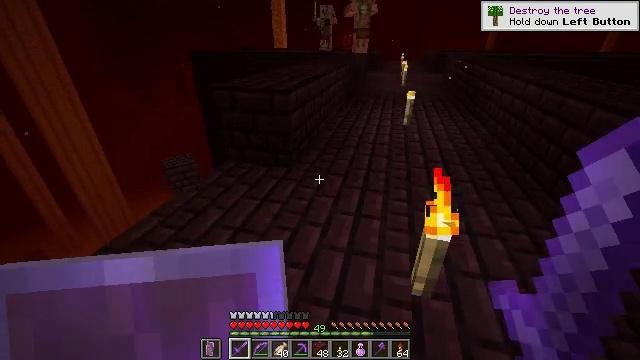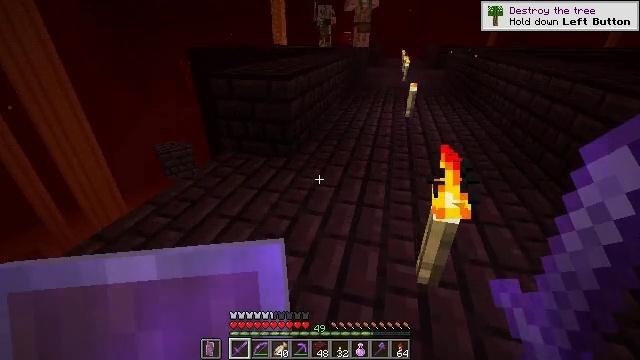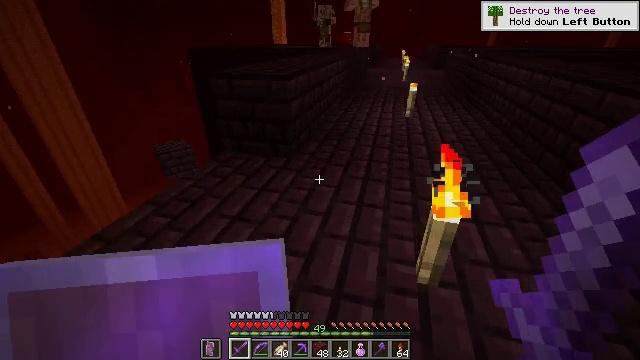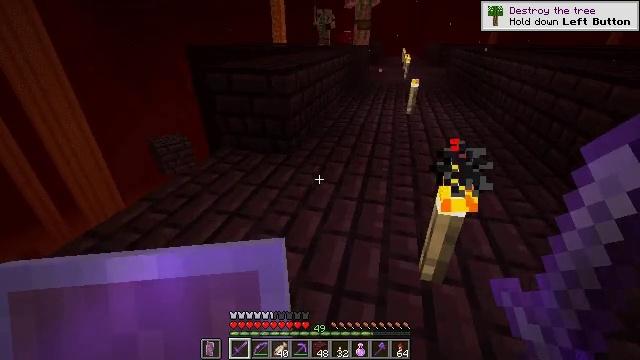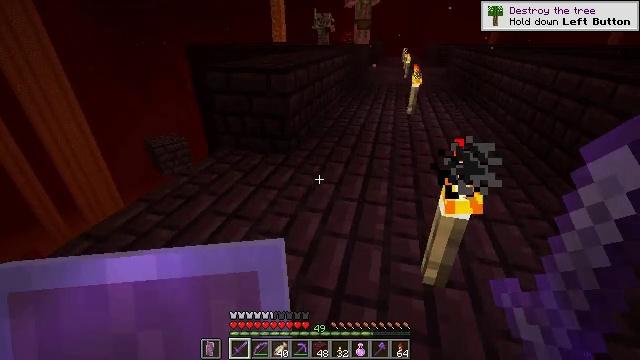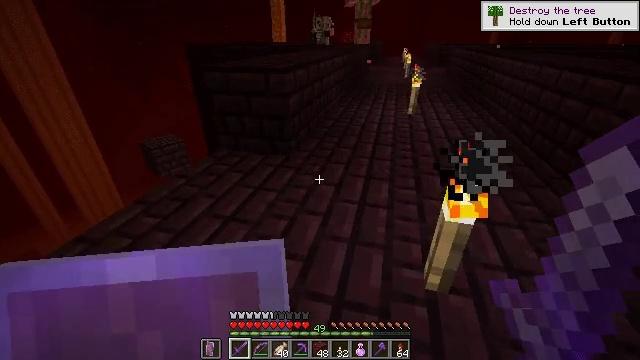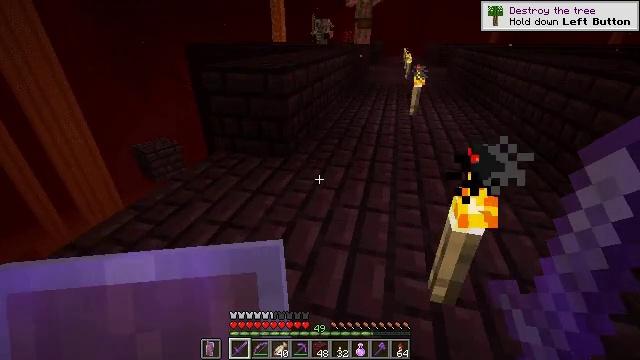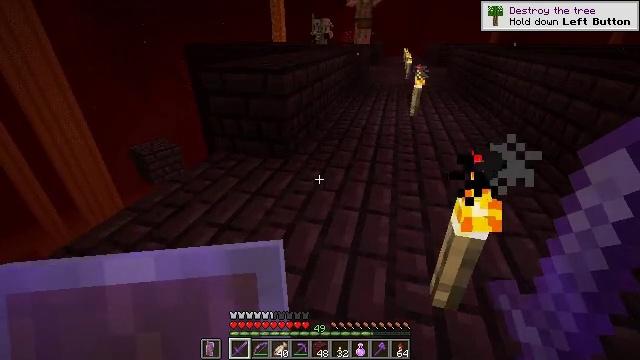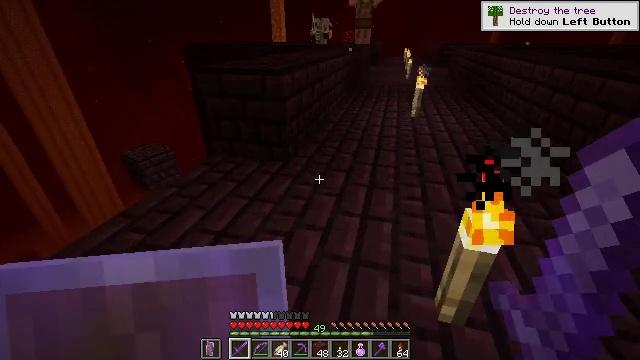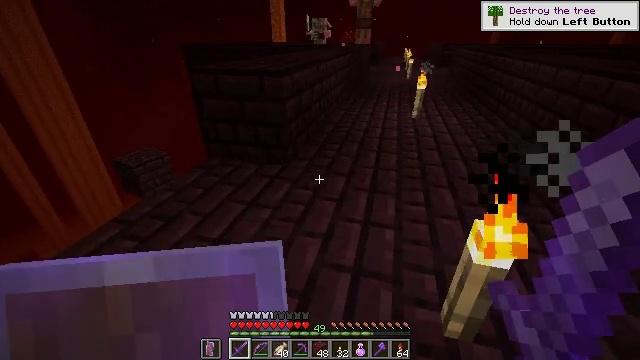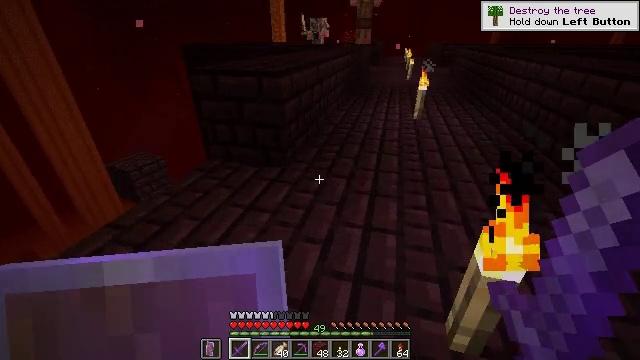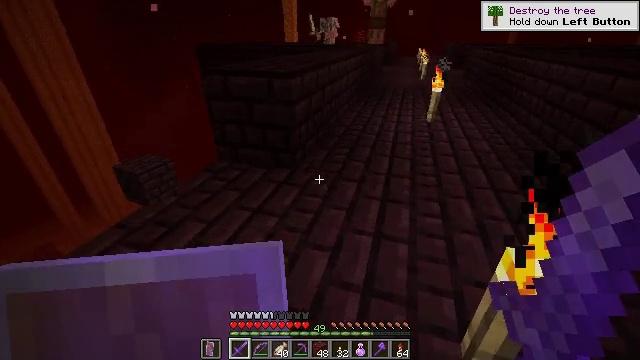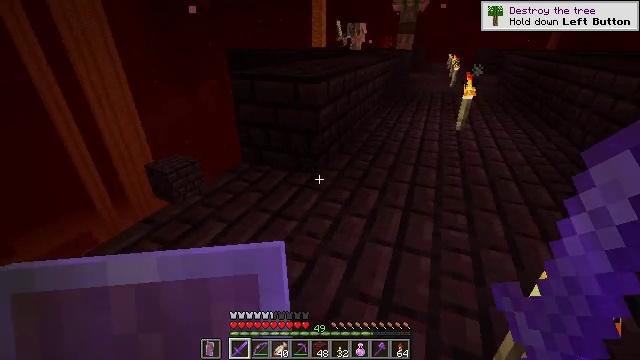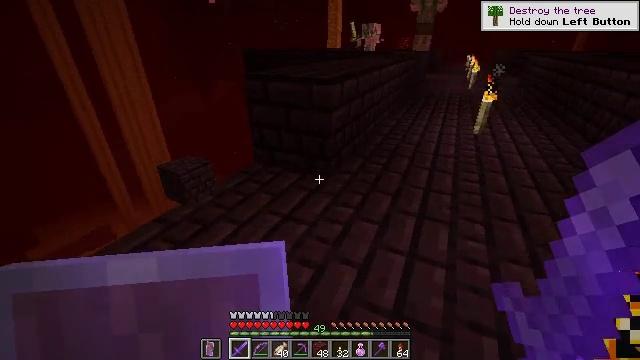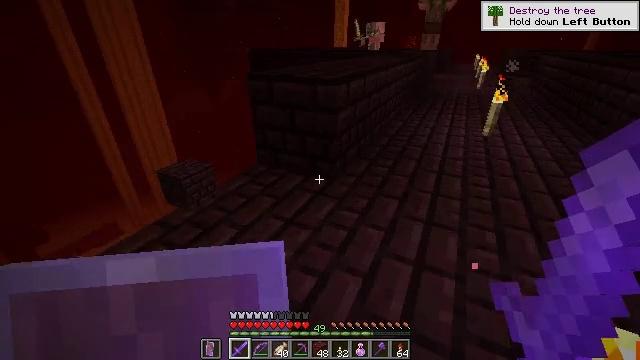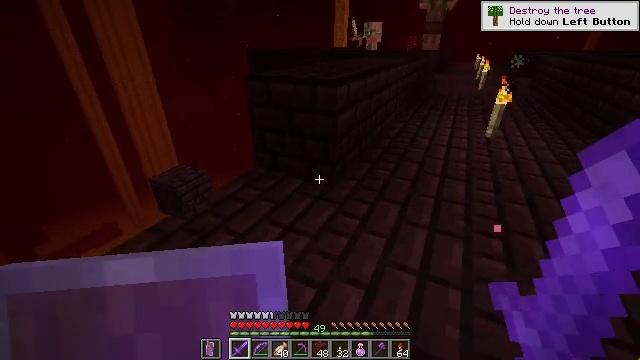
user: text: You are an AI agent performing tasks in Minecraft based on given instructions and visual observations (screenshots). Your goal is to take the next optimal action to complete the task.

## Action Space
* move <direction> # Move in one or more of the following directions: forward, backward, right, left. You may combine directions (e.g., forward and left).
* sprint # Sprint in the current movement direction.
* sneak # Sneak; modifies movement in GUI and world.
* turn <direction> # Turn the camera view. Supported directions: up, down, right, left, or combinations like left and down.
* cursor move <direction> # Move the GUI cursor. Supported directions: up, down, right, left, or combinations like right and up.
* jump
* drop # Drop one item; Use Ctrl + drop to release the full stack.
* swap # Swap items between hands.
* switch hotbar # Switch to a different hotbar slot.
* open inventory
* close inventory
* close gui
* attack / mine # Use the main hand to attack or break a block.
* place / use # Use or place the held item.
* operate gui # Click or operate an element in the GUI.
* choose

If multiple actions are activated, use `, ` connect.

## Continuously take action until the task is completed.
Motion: motion action
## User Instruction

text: Mine nether bricks.
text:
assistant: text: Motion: sneak
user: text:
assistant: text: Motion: sneak
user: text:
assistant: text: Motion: move forward, sneak
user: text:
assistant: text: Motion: move forward, sneak
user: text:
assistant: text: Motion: move forward, sneak
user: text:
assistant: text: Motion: move forward, sneak
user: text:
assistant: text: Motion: move forward, sneak
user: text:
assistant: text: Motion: move forward, sneak
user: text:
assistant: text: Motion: move forward, sneak
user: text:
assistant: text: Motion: move forward, sneak
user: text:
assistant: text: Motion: move forward, sneak, turn left
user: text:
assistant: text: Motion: move forward, sneak, turn left
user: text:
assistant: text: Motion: move forward, sneak, turn left
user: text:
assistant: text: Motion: move forward, sneak, turn left
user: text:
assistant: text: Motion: move forward, sneak
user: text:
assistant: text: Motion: move forward, sneak
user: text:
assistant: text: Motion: move forward, sneak
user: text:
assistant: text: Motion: move forward, sneak
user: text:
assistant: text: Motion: move forward, sneak, turn left
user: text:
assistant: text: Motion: move forward, sneak, turn left
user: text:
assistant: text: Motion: move forward, sneak
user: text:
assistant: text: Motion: move forward, sneak
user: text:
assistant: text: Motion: move forward, sneak, turn right
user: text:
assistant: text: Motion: move forward, sneak, turn right and up
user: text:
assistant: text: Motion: move forward, sneak, turn right and up
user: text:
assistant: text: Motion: move forward, sneak, turn right and down
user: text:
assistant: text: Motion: move forward, sneak, turn right and down
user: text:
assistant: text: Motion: move forward, sneak, turn right
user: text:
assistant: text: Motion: move forward, sneak
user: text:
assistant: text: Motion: move forward, sneak, turn right and up